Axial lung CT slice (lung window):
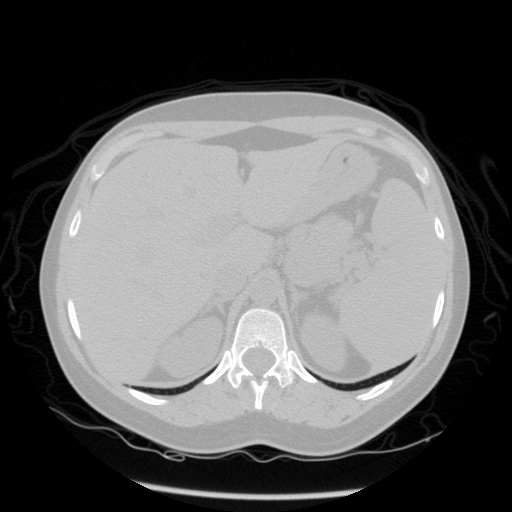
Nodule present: no